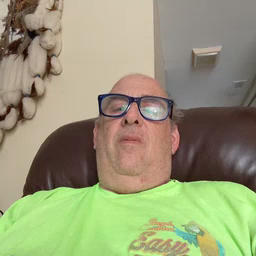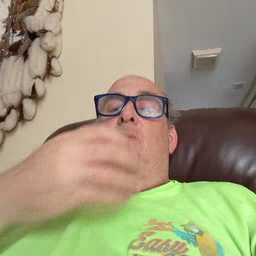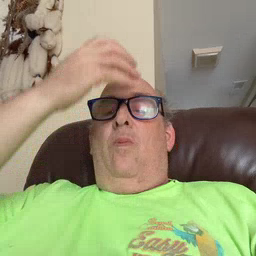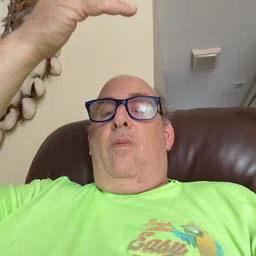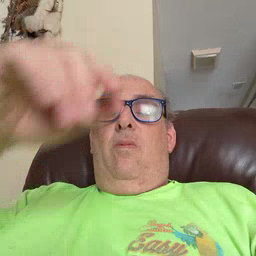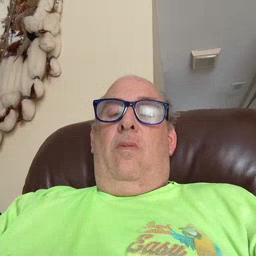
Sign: giraffe